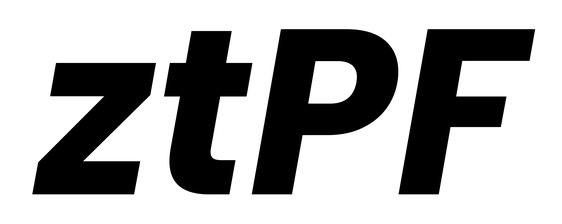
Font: Poppins-BoldItalic